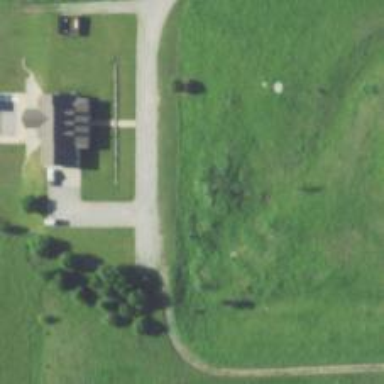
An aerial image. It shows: Military historic site.